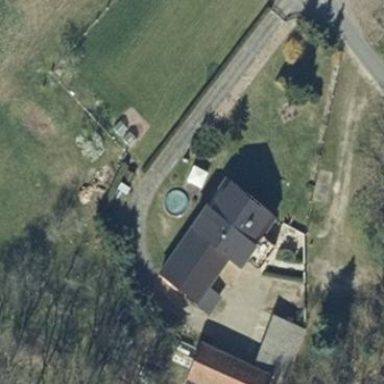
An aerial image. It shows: House with flat dark grey roof. The house has various building parts.